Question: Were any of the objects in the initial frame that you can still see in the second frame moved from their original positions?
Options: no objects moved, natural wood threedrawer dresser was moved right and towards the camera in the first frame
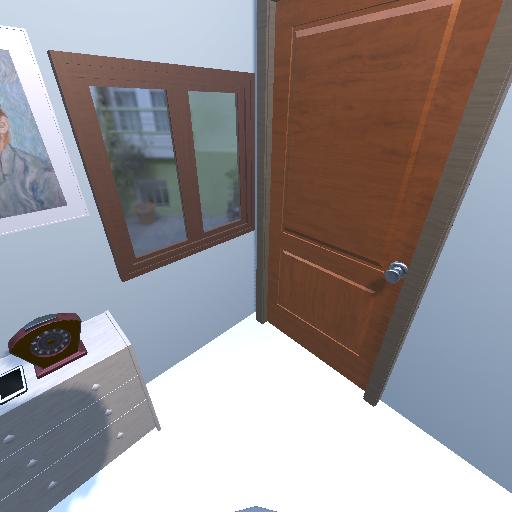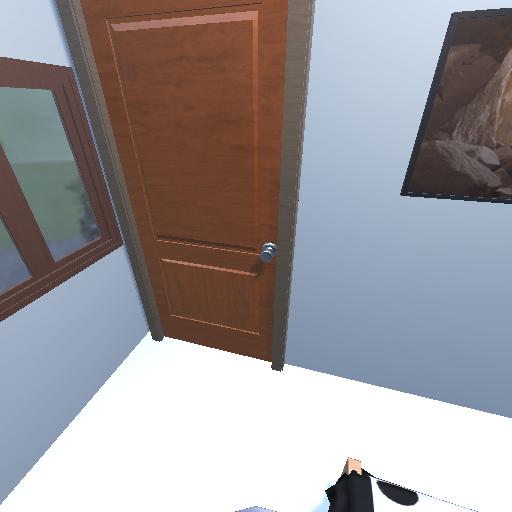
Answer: no objects moved